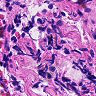
Metastatic tissue present: no